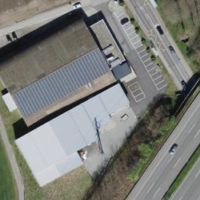
EUNIS habitat code: 57
Species observed at this site:
Corvus cornix